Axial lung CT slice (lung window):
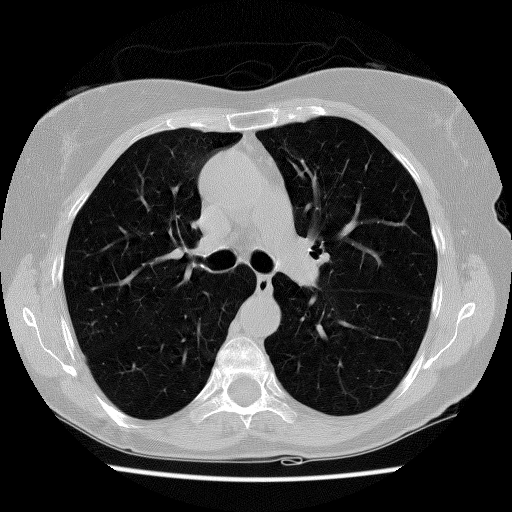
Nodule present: no